Question: From <URL> I have this code:
'''
@model SuburbanCustPortal.Models.AddCustomerModel
@{
ViewBag.Title = "Add an Existing Account";
}
<h2>Add an existing account.</h2>
<p>
Use the form below to add an existing account to your web login.
</p>
<script src="@Url.Content("~/Scripts/jquery.validate.min.js")" type="text/javascript"></script>
<script src="@Url.Content("~/Scripts/jquery.validate.unobtrusive.min.js")" type="text/javascript"></script>
@using (Html.BeginForm())
{
@Html.ValidationSummary(true, "Account not found. Please verify the infomartion below and try again.")
<div>
<fieldset>
<legend>Account Information</legend>
<div>
<label class="small-label">Branch</label><label class="large-label">Account Number</label>
</div>
<br />
<div>
@Html.TextBoxFor(m => m.Branch, new { @class = "small-textbox" })
@Html.TextBoxFor(m => m.AccountNumber, new { @class = "large-textbox" })
</div>
<div>
@Html.ValidationMessageFor(m => m.Branch)
<br />
@Html.ValidationMessageFor(m => m.AccountNumber)
</div>
<br />
<br />
<br />
<fieldset>
<legend>AND</legend>
<div class="editor-label">
@Html.LabelFor(m => m.LastName)
</div>
<div class="editor-field">
@Html.TextBoxFor(m => m.LastName)
@Html.ValidationMessageFor(m => m.LastName)
</div>
<br />
<label class="excited-label">- OR -</label>
<div class="editor-label">
@Html.LabelFor(m => m.PhoneNumber)
</div>
<div class="editor-field">
@Html.TextBoxFor(m => m.PhoneNumber)
@Html.ValidationMessageFor(m => m.PhoneNumber)
</div>
</fieldset>
<p>
<input type="submit" value="Register" />
</p>
</fieldset>
</div>
}
'''
Any my css:
'''
body {
background-color: #5c87b2;
font-size: .85em;
font-family: "Trebuchet MS", Verdana, Helvetica, Sans-Serif;
margin: 0;
padding: 0;
color: #696969;
}
a:link {
color: #034af3;
text-decoration: underline;
}
a:visited {
color: #505abc;
}
a:hover {
color: #1d60ff;
text-decoration: none;
}
a:active {
color: #12eb87;
}
p, ul {
margin-bottom: 20px;
line-height: 1.6em;
}
header,
footer,
nav,
section {
display: block;
}
/* HEADINGS
----------------------------------------------------------*/
h1, h2, h3, h4, h5, h6 {
font-size: 1.5em;
color: #000;
}
h1 {
font-size: 2em;
padding-bottom: 0;
margin-bottom: 0;
}
h2 {
padding: 0 0 10px 0;
}
h3 {
font-size: 1.2em;
}
h4 {
font-size: 1.1em;
}
h5, h6 {
font-size: 1em;
}
/* PRIMARY LAYOUT ELEMENTS
----------------------------------------------------------*/
/* you can specify a greater or lesser percentage for the
page width. Or, you can specify an exact pixel width. */
.page {
width: 90%;
margin-left: auto;
margin-right: auto;
}
header, #header {
position: relative;
margin-bottom: 0px;
color: #000;
padding: 0;
}
header h1, #header h1 {
font-weight: bold;
padding: 5px 0;
margin: 0;
color: #fff;
border: none;
line-height: 2em;
font-size: 32px !important;
text-shadow: 1px 1px 2px #111;
}
#main {
padding: 30px 30px 15px 30px;
background-color: #fff;
border-radius: 4px 0 0 0;
-webkit-border-radius: 4px 0 0 0;
-moz-border-radius: 4px 0 0 0;
}
footer,
#footer {
background-color: #fff;
color: #999;
padding: 10px 0;
text-align: center;
line-height: normal;
margin: 0 0 30px 0;
font-size: .9em;
border-radius: 0 0 4px 4px;
-webkit-border-radius: 0 0 4px 4px;
-moz-border-radius: 0 0 4px 4px;
}
/* TAB MENU
----------------------------------------------------------*/
ul#menu {
border-bottom: 1px #5C87B2 solid;
padding: 0 0 2px;
position: relative;
margin: 0;
text-align: right;
}
ul#menu li {
display: inline;
list-style: none;
}
ul#menu li#greeting {
padding: 10px 20px;
font-weight: bold;
text-decoration: none;
line-height: 2.8em;
color: #fff;
}
ul#menu li a {
padding: 10px 20px;
font-weight: bold;
text-decoration: none;
line-height: 2.8em;
background-color: #e8eef4;
color: #034af3;
border-radius: 4px 4px 0 0;
-webkit-border-radius: 4px 4px 0 0;
-moz-border-radius: 4px 4px 0 0;
}
ul#menu li a:hover {
background-color: #fff;
text-decoration: none;
}
ul#menu li a:active {
background-color: #a6e2a6;
text-decoration: none;
}
ul#menu li.selected a {
background-color: #fff;
color: #000;
}
/* FORM LAYOUT ELEMENTS
----------------------------------------------------------*/
fieldset {
border: 1px solid #ddd;
padding: 0 1.4em 1.4em 1.4em;
margin: 0 0 1.5em 0;
}
legend {
font-size: 1.2em;
font-weight: bold;
}
textarea {
min-height: 75px;
}
input[type="text"],
input[type="password"] {
border: 1px solid #ccc;
padding: 2px;
font-size: 1.2em;
color: #444;
width: 200px;
}
select {
border: 1px solid #ccc;
padding: 2px;
font-size: 1.2em;
color: #444;
}
input[type="submit"] {
font-size: 1.2em;
padding: 5px;
}
/* TABLE
----------------------------------------------------------*/
table {
border: solid 1px #e8eef4;
border-collapse: collapse;
}
table td {
padding: 5px;
border: solid 1px #e8eef4;
}
table th {
padding: 6px 5px;
text-align: left;
background-color: #e8eef4;
border: solid 1px #e8eef4;
}
/* MISC
----------------------------------------------------------*/
.clear {
clear: both;
}
.error {
color: Red;
}
nav,
#menucontainer {
margin-top: 40px;
}
div#title {
display: block;
float: left;
text-align: left;
}
#logindisplay {
font-size: 1.1em;
display: block;
text-align: right;
margin: 10px;
color: White;
}
#logindisplay a:link {
color: white;
text-decoration: underline;
}
#logindisplay a:visited {
color: white;
text-decoration: underline;
}
#logindisplay a:hover {
color: white;
text-decoration: none;
}
/* Styles for validation helpers
-----------------------------------------------------------*/
.field-validation-error {
color: #ff0000;
}
.field-validation-valid {
display: none;
}
.input-validation-error {
border: 1px solid #ff0000;
background-color: #ffeeee;
}
.validation-summary-errors {
font-weight: bold;
color: #ff0000;
}
.validation-summary-valid {
display: none;
}
/* Styles for editor and display helpers
----------------------------------------------------------*/
.display-label,
.editor-label {
margin: 1em 0 0 0;
}
.display-field,
.editor-field {
margin: 0.5em 0 0 0;
}
.text-box {
width: 30em;
}
.text-box.multi-line {
height: 6.5em;
}
.tri-state {
width: 6em;
}
/* custom created by eric */
.small-label
{
float: left;
width: 50px;
margin: 1em 0 0 0;
}
.small-textbox
{
float: left;
margin: 1em 0 0 0;
width: 50px;
}
.large-label
{
float: left;
margin: 1em 0 0 0;
width: 150px;
}
.large-textbox
{
float: left;
margin: 1em 0 0 0;
width: 150px;
}
.excited-label{
font-weight: bold;
padding: 5px 0;
margin: 0;
color: blue;
border: none;
font-size: 16px !important;
}
'''
The css for these lines is not working correctly:
'''
@Html.TextBoxFor(m => m.Branch, new { @class = "small-textbox" })
@Html.TextBoxFor(m => m.AccountNumber, new { @class = "large-textbox" })
'''
It is not applying the small-textbox or large-textbox.
And it is also displaying all on one line even though I use < div> or < p>.
Here is what it is showing:

Anyone have any ideas why my form is displaying oddly?
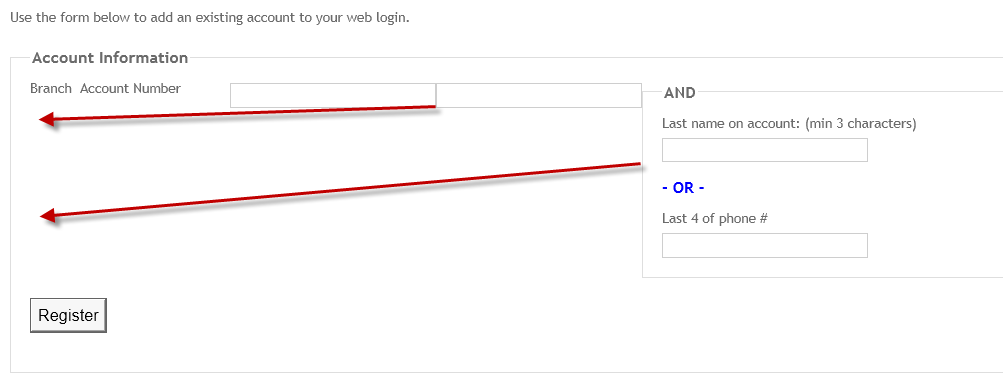
Answer: The Css for those elements is working correctly. They are both floating left, which means that unless they run out of space within their containing element, then they will float next to each other.
If you want them to break onto a new line, then you need to apply the style 'clear: left;' or 'clear: both;'
e.g.
'''
.large-textbox
{
clear: left;
float: left;
margin: 1em 0 0 0;
width: 150px;
}
'''